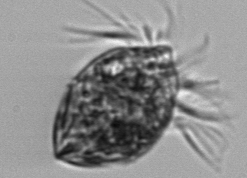
Label: Strombidium_morphotype1